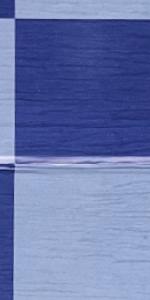
Label: Empty